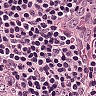
Metastatic tissue present: no